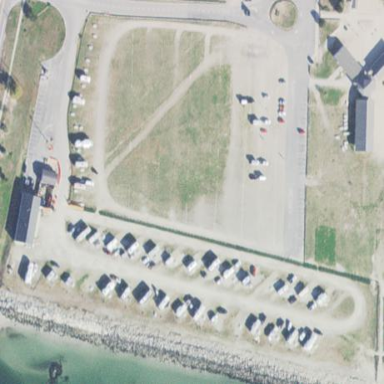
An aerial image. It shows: Caravan site for tourism.